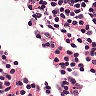
Metastatic tissue present: no